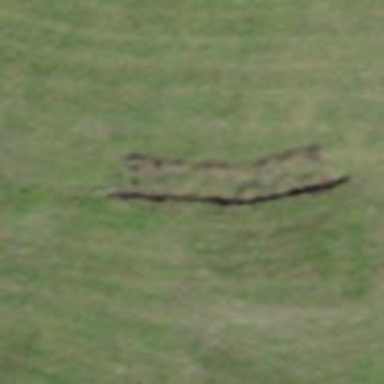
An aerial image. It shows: Ditch in the surroundings.